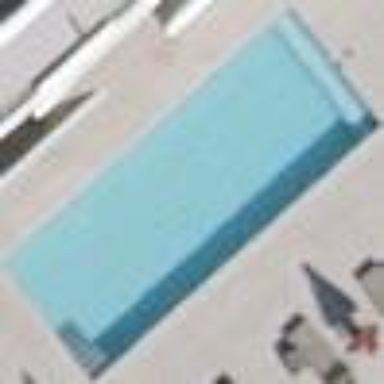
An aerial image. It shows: Swimming pool located in leisure land.